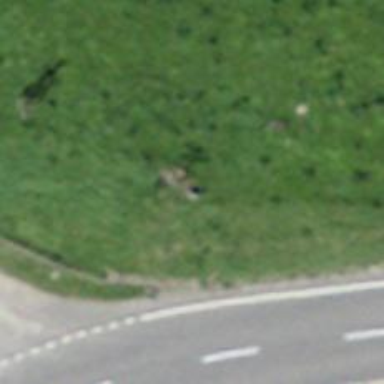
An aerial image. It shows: Historic wayside cross.